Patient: sex F, age 56
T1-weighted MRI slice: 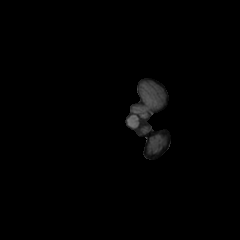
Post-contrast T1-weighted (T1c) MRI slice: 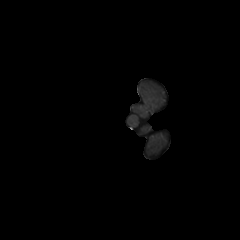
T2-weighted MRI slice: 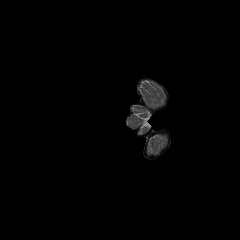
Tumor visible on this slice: no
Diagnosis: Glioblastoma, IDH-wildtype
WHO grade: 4